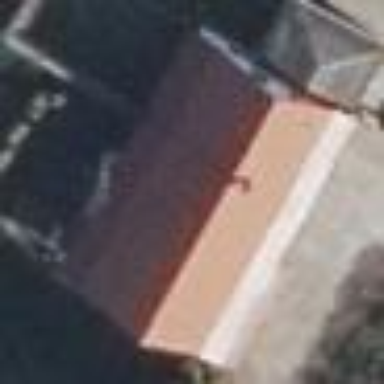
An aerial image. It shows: Detached building.